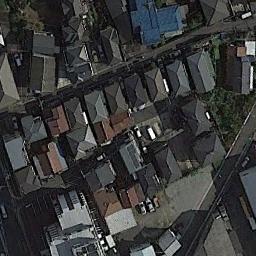
Label: residential